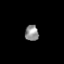
Tissue: skin
Cell type: Others
Senescence score: 0.7711
Nuclear area (px): 211
Mean DAPI intensity: 143.578